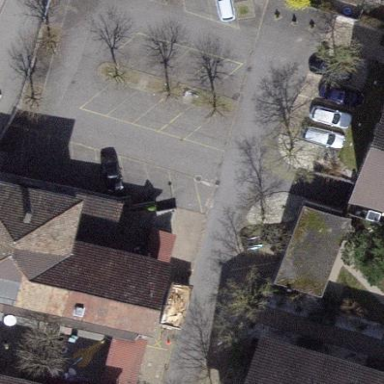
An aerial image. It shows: Parking area.